Interaction volume radius: 5 \u00c5
Interaction volume height: 30 \u00c5
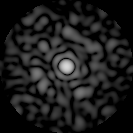
Disorder parameter: 0.8333